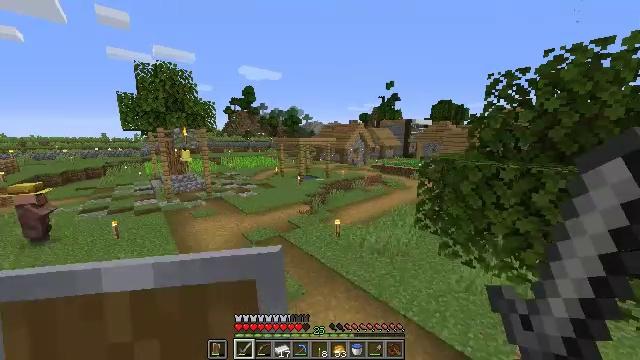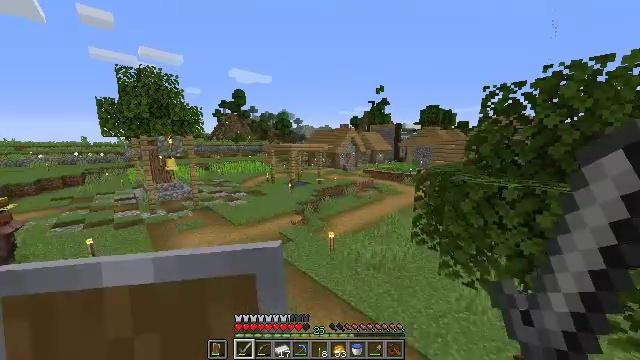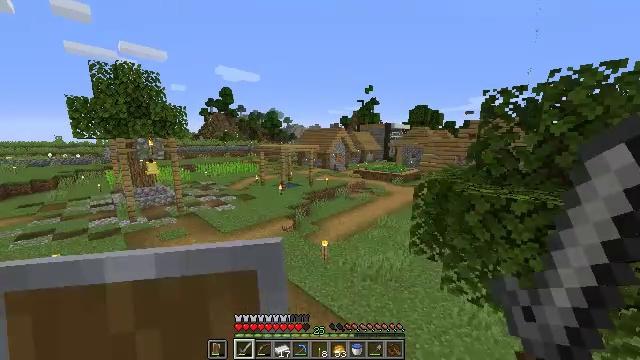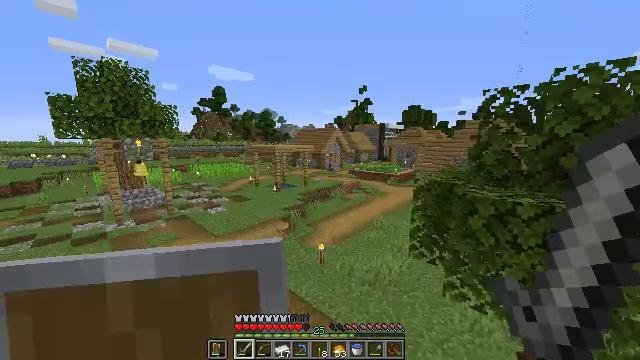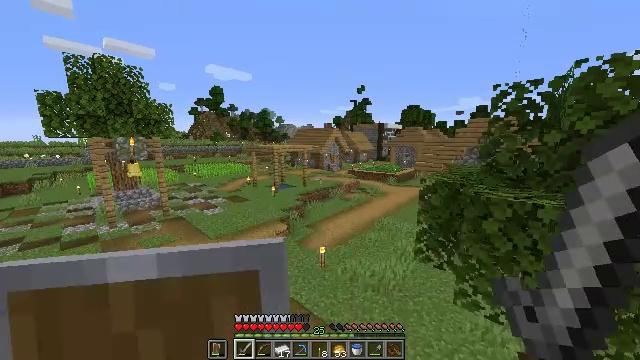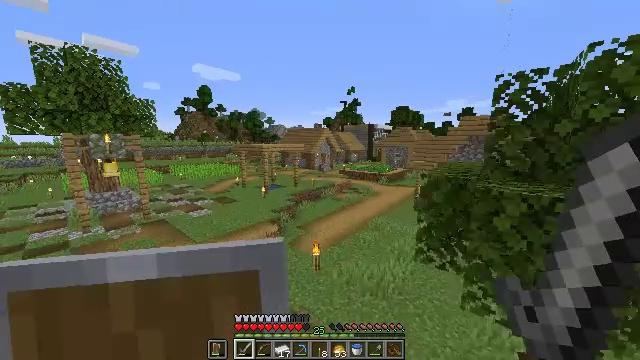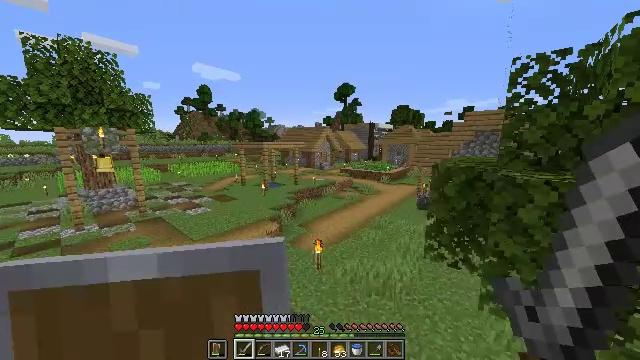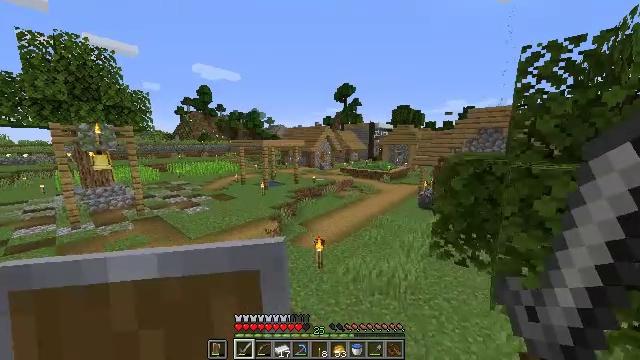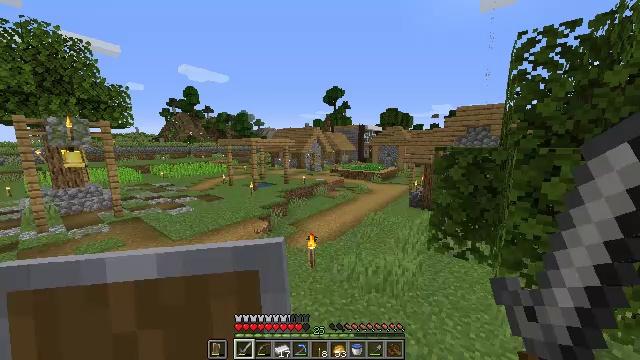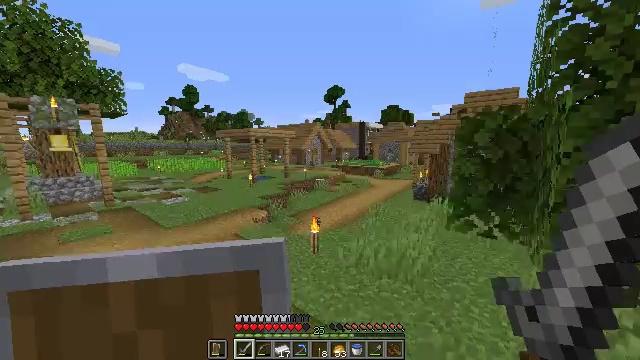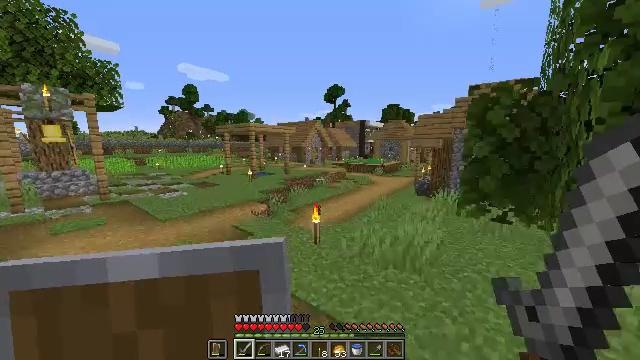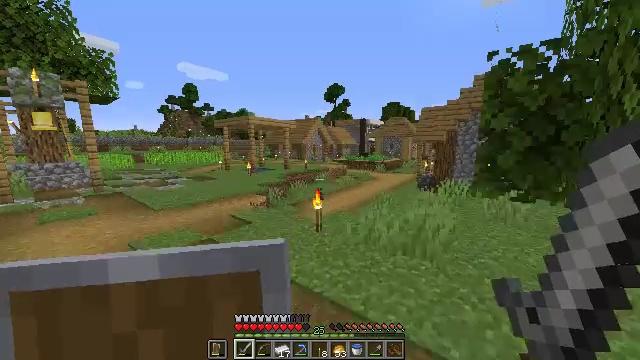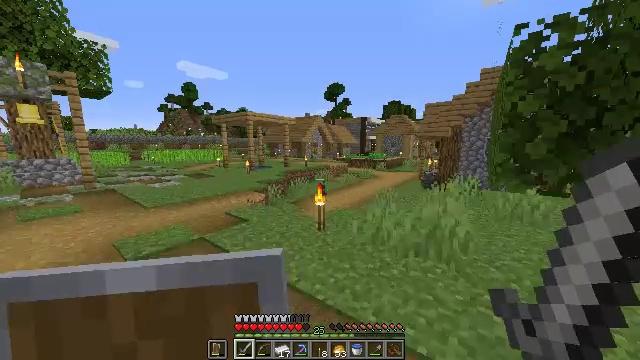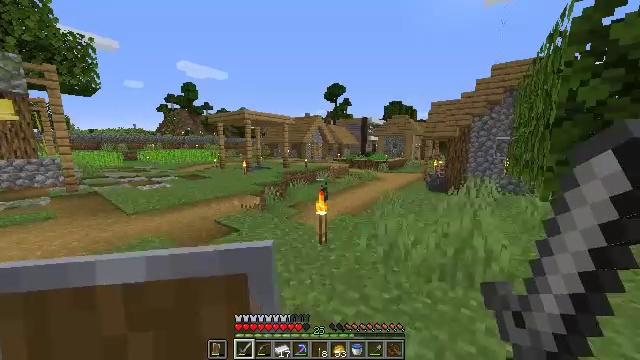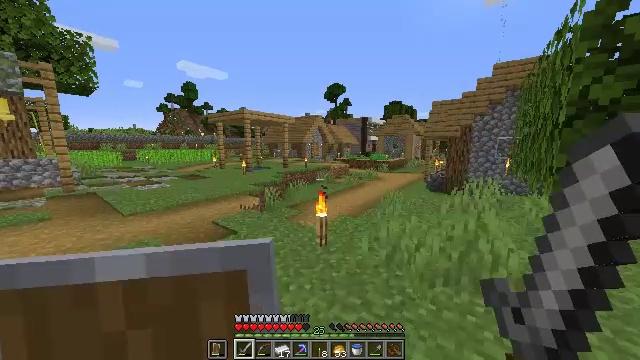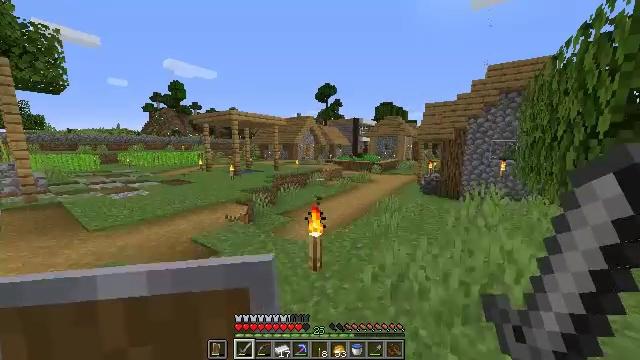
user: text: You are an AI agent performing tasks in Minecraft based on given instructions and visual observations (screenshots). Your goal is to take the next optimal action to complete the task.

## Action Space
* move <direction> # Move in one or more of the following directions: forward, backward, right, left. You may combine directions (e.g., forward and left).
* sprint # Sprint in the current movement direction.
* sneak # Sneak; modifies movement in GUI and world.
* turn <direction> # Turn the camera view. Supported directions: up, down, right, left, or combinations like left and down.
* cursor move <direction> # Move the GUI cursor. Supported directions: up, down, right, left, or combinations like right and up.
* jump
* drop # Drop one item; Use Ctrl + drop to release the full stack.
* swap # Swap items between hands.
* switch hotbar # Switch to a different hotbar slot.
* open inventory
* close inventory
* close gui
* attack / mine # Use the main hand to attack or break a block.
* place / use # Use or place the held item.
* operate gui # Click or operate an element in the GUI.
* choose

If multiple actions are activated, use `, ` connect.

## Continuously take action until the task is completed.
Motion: motion action
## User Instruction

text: Turn coal into a coal block using the crafting grid.
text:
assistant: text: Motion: move forward, turn right
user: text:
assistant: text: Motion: move forward, turn right
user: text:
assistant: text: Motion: move forward, turn right
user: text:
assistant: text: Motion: move forward
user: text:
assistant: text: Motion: move forward, turn right
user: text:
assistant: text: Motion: move forward
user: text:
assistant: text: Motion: move forward
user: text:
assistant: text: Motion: move forward, turn right
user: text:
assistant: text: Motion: move forward
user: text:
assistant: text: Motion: move forward
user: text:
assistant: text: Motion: move forward
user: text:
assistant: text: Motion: move forward
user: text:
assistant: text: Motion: move forward, sprint
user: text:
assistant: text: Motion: move forward, sprint
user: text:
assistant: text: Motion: move forward, sprint, turn right
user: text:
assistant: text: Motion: move forward, sprint
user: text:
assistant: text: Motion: move forward
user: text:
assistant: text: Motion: move forward
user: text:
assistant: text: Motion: move forward
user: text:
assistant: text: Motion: move forward
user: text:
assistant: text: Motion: move forward
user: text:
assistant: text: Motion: move forward
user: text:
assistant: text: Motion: move forward, turn right and up
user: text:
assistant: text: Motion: move forward, turn right and up
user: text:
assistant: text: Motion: move forward, turn right and up
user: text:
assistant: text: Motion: move forward
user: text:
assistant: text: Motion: move forward
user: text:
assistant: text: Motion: move forward
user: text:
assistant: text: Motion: move forward
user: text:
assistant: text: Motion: move forward, jump